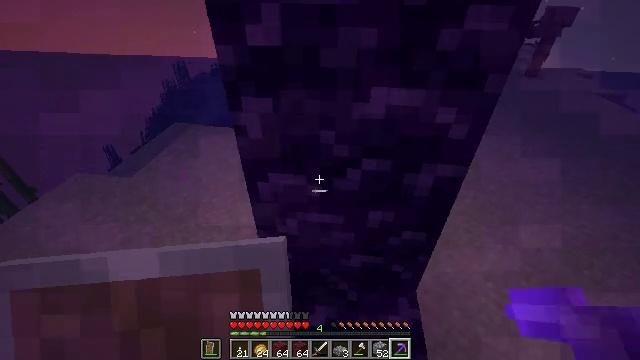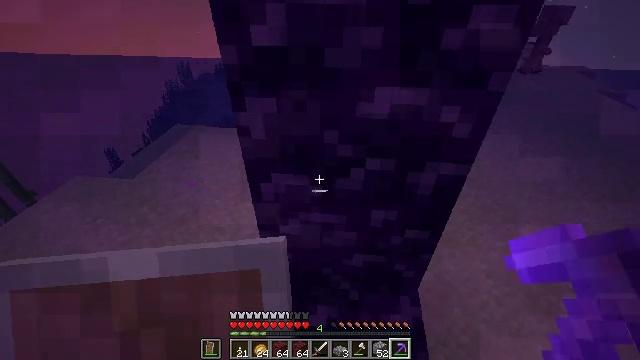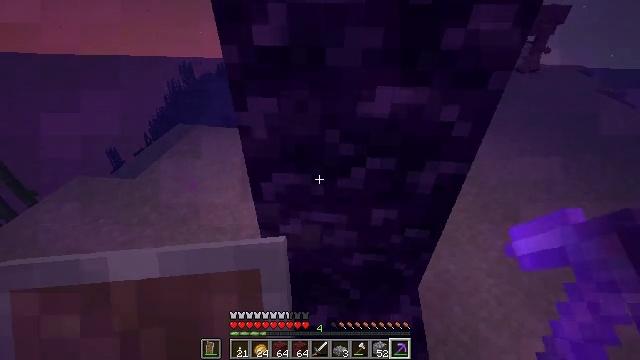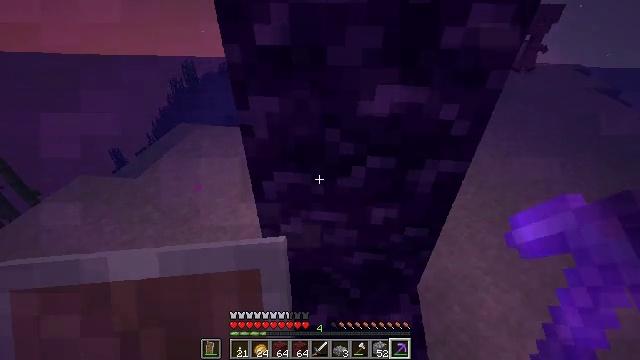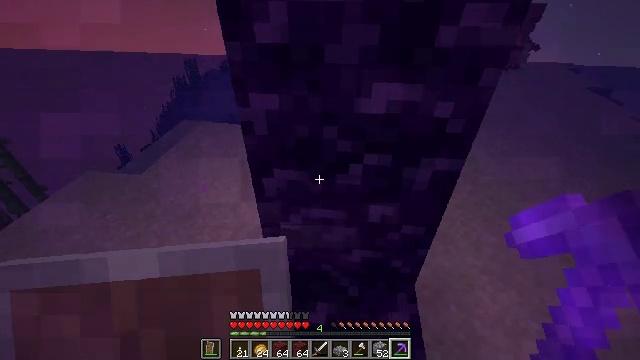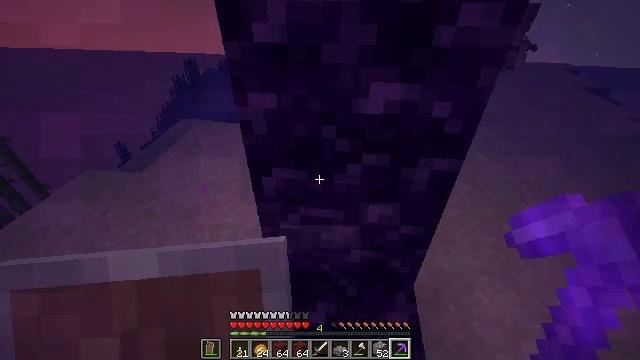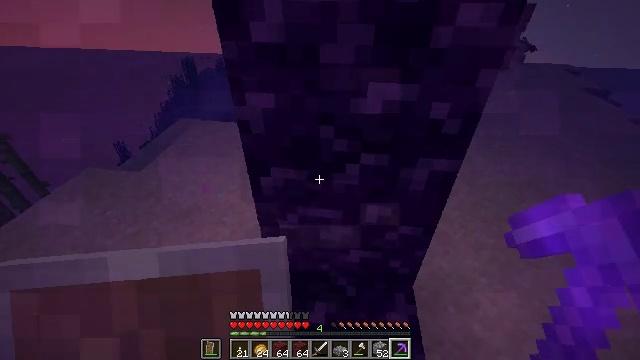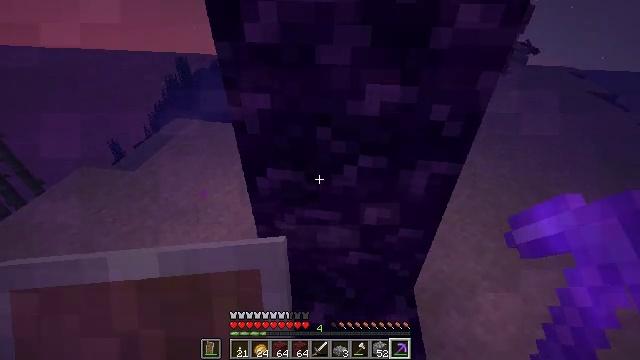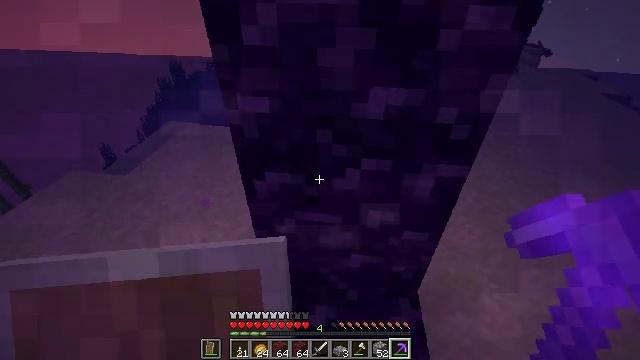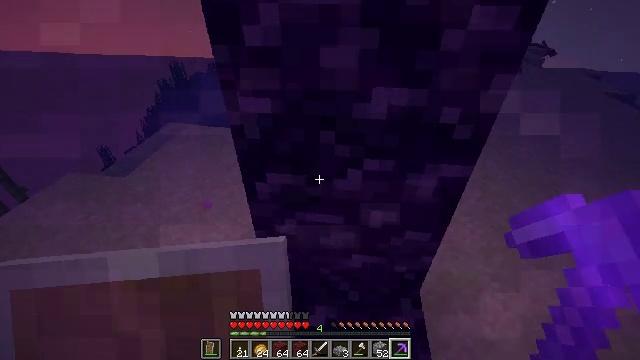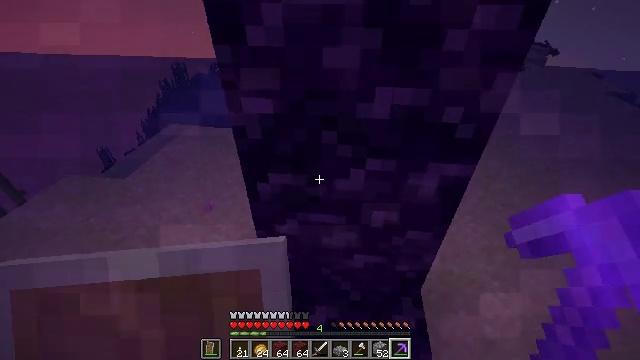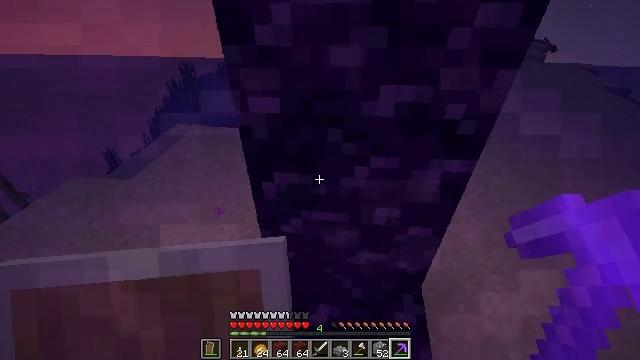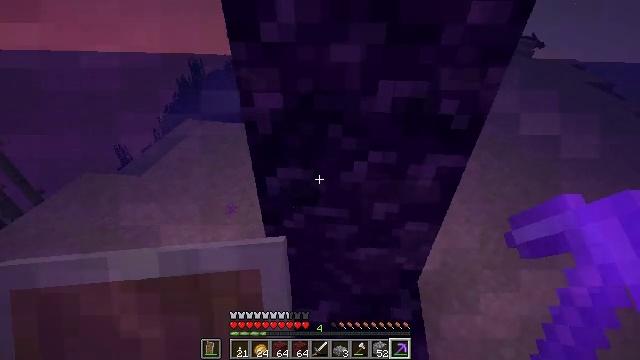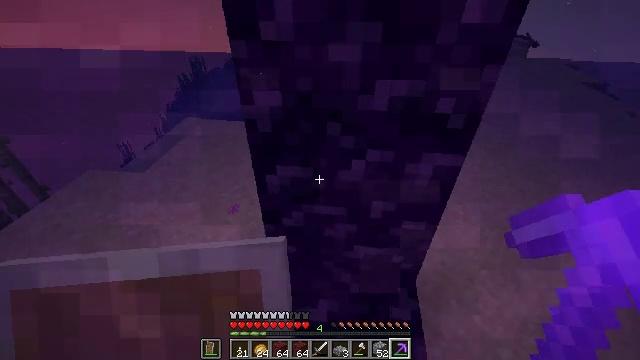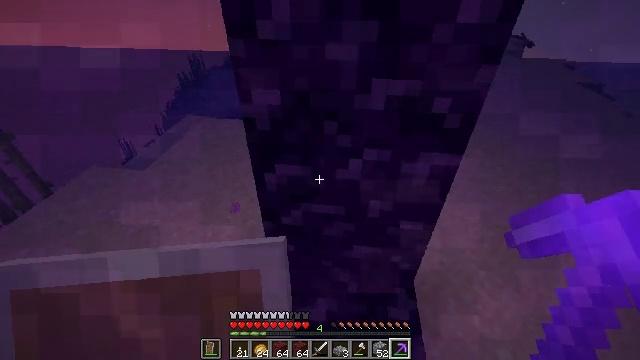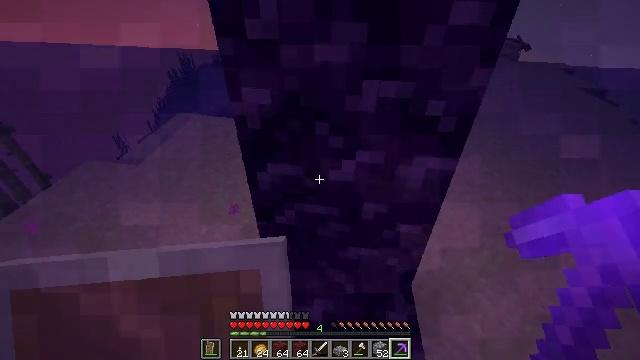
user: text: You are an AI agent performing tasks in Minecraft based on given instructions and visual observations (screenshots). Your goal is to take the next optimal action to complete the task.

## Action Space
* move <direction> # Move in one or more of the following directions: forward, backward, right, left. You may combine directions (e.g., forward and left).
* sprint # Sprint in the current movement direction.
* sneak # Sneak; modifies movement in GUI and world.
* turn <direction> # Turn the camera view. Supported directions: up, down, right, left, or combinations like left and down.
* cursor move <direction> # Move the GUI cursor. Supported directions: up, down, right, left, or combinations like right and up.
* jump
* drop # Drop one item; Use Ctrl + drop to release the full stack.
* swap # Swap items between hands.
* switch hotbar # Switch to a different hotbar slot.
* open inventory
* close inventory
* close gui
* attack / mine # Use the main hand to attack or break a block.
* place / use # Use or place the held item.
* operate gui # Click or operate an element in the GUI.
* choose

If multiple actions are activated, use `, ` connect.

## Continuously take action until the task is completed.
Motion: motion action
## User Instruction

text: craft item air
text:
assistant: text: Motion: no_op
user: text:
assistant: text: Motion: no_op
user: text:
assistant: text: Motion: no_op
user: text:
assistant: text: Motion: no_op
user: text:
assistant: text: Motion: no_op
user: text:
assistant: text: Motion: no_op
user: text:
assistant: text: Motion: no_op
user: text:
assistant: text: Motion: no_op
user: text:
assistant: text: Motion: no_op
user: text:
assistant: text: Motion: no_op
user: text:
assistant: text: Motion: no_op
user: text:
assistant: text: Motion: no_op
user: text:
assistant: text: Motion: no_op
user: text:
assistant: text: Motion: no_op
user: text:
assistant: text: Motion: no_op
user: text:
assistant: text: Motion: no_op
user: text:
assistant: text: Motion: no_op
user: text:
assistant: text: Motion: no_op
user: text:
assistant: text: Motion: no_op
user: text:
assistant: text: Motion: no_op
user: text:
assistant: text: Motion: no_op
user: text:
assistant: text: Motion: no_op
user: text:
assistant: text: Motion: no_op
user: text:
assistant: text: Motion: no_op
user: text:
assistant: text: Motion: turn left
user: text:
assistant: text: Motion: no_op
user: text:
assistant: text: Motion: turn left
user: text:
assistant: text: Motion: turn left
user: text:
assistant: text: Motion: turn left
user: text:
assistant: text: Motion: move forward, turn left